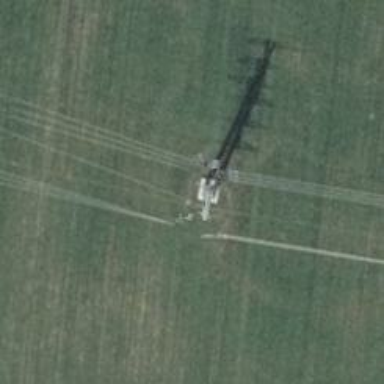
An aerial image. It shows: Power tower.